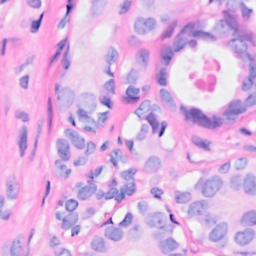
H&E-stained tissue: Breast